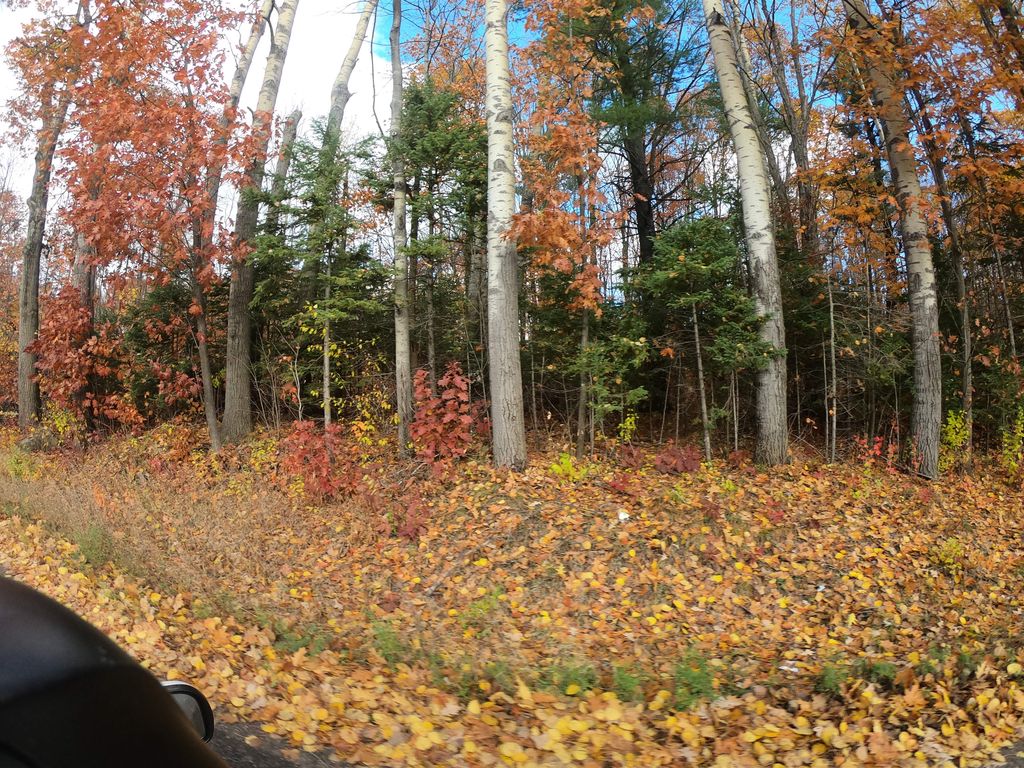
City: ottawa-gatineau